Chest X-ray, AP view. Patient: 6 years old, sex M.
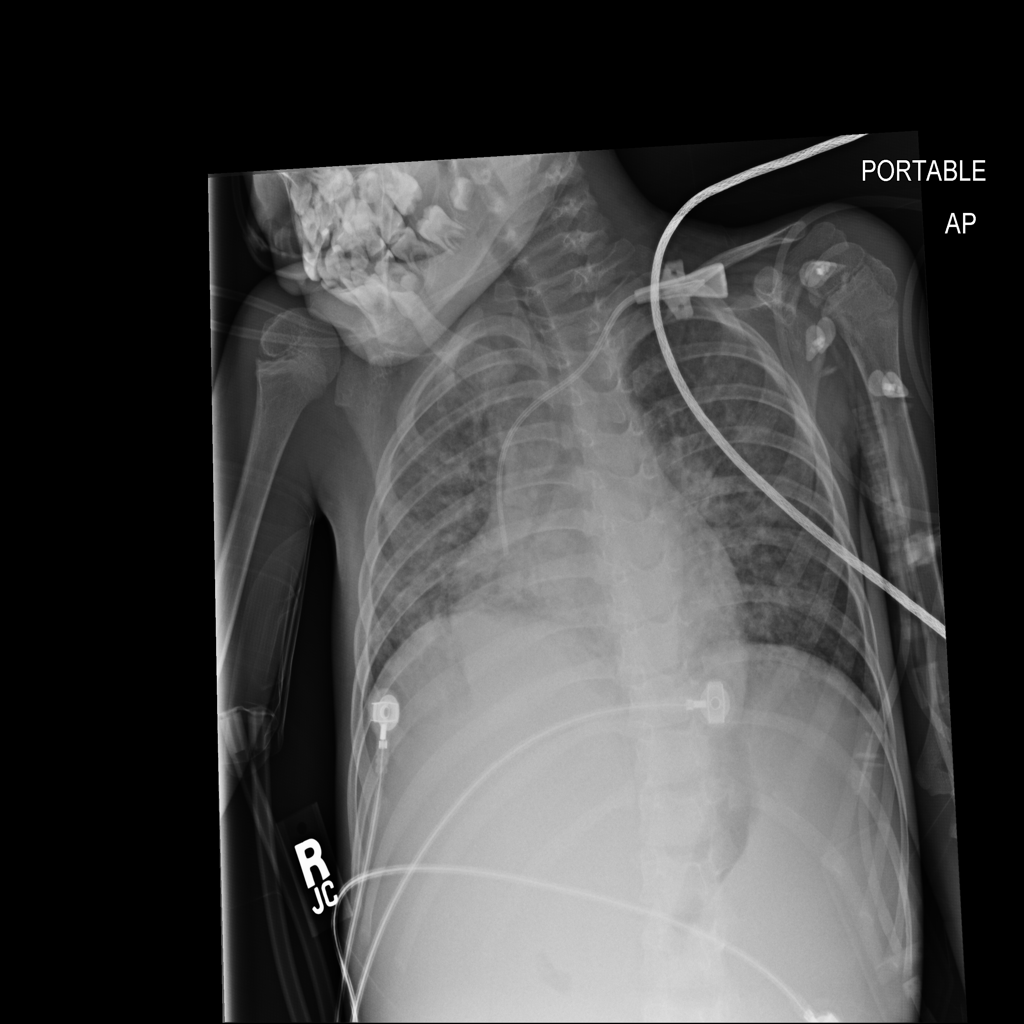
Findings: No Finding